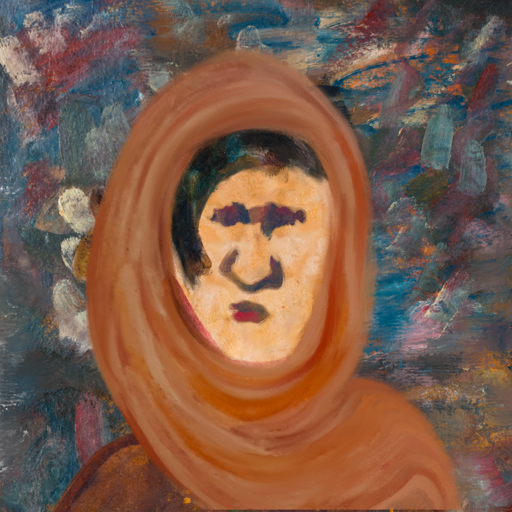
Background: Boggyland, Head And Neck Front: Childish, Face Front: In_The_Sun, Bust: Comrade, Hair Front: Pipe, Head Accessory: Pious_Lady_Scarf, Second Necklace: Blank, Necklace: Blank, Baby: Blank